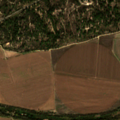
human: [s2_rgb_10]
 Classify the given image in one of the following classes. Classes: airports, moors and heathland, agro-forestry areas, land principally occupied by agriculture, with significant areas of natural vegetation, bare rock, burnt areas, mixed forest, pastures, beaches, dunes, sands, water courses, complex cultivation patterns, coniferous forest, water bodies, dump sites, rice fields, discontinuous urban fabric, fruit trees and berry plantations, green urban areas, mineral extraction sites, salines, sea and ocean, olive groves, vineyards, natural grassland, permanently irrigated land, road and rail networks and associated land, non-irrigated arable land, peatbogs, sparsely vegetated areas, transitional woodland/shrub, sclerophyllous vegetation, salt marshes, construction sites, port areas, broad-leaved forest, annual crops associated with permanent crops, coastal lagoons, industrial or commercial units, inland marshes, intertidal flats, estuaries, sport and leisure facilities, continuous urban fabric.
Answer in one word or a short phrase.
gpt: permanently irrigated land, rice fields, pastures, mixed forest